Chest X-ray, PA view. Patient: 49 years old, sex M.
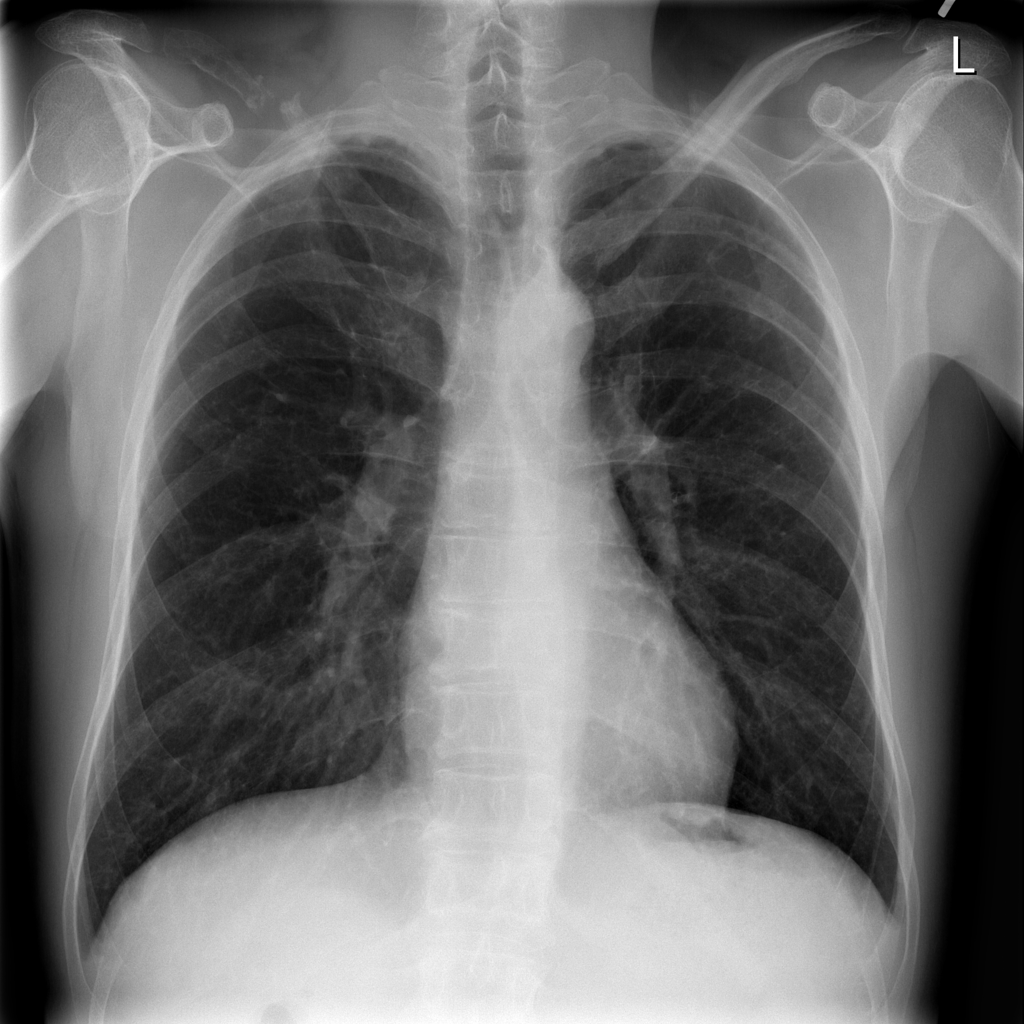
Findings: Infiltration, Pleural_Thickening